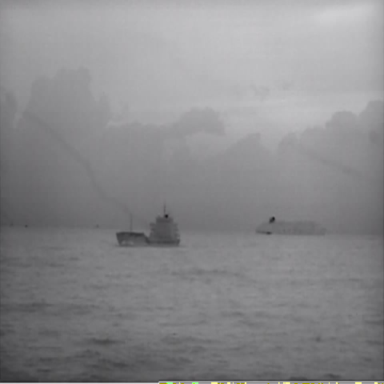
There are two objects shown in the infrared image, including a liner, and a fishing_boat.